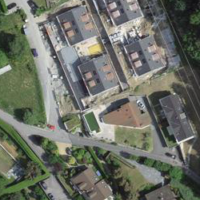
EUNIS habitat code: 55
Species observed at this site:
Dioscorea communis